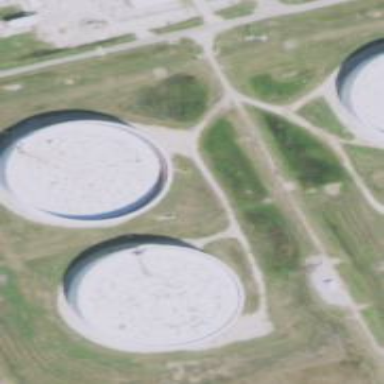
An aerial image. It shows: Storage tank that is man-made.